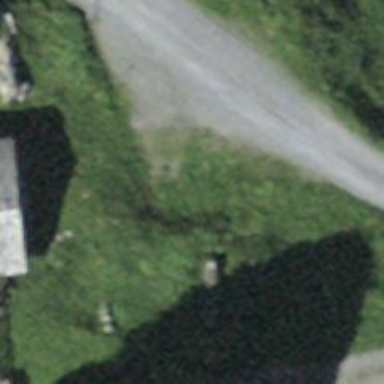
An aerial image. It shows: Isolated dwelling in remote location.